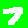
Digit: 7